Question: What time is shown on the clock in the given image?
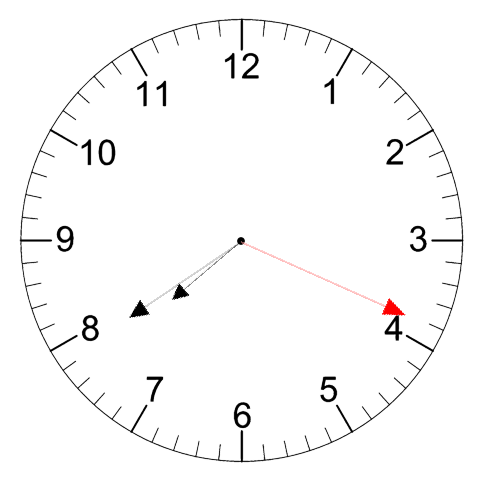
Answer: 07:39:19